Field crop: maize
Growth stage: 2
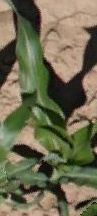
Species: maize